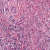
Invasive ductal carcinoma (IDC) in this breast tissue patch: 1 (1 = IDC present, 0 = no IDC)